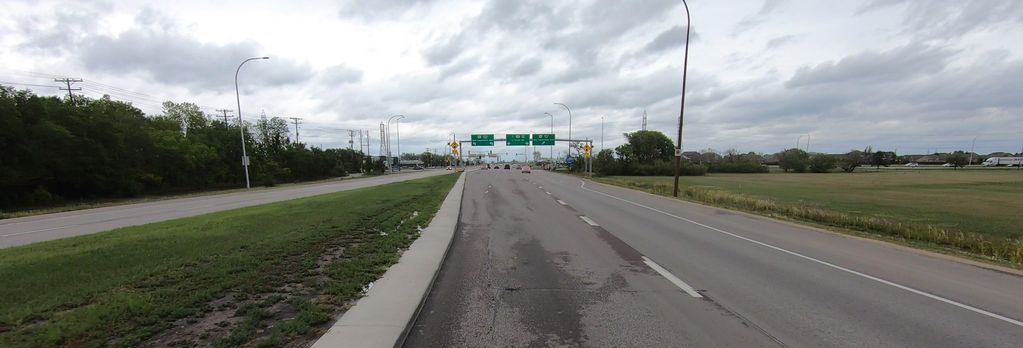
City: winnipeg